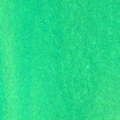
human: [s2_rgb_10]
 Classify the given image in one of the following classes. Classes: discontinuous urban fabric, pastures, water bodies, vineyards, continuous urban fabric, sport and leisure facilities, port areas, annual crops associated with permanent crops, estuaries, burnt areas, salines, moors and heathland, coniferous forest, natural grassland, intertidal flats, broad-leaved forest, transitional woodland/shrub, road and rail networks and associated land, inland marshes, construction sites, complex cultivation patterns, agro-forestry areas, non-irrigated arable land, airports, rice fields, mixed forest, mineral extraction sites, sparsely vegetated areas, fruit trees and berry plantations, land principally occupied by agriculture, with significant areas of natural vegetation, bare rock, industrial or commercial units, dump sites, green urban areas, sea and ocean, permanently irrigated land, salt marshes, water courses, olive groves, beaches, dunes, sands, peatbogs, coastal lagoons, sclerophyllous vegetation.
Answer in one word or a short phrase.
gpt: sea and ocean